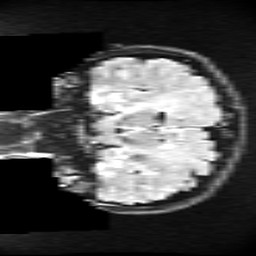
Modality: FLAIR
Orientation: coronal
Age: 41
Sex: female
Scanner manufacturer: ge
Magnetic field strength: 3 T
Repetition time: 11 s
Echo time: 0.1497 s